Question: Everybody's seen this before, but what is this code? I don't even know what language to tag this with. Could somebody decipher it?

> Note- I would post this on meta but it a programming question, just pretend I had said "I found this mystery code ..."
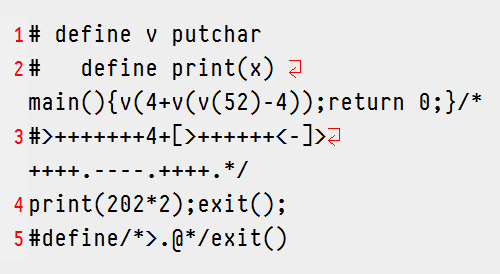
Answer: All the lines except line four are commented with '#'. Line four simply prints '404'.
And here I thought it was some crazy '#define' macro.
Original posting is here: <URL>
Also seen here: <URL>